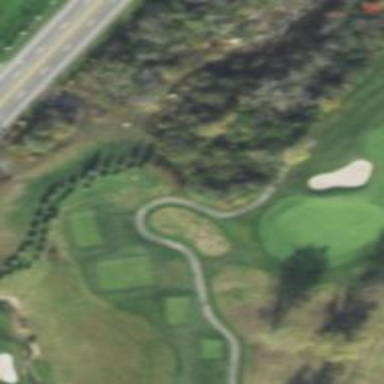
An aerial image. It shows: Pathway for golfing.